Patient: sex M, age 72
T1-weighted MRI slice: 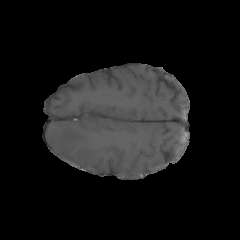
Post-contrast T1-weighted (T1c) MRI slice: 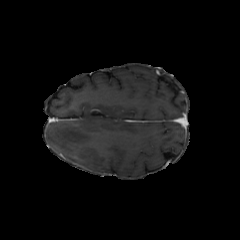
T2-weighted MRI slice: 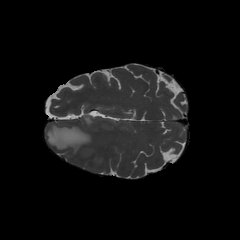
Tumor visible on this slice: yes
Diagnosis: Glioblastoma, IDH-wildtype
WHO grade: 4